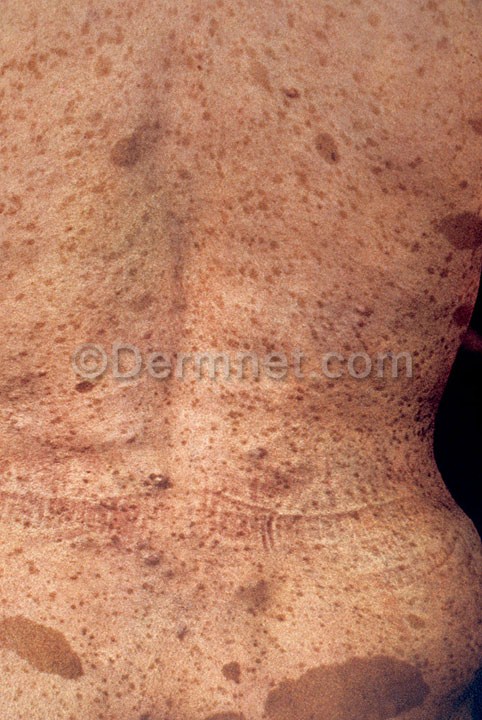
Disease: Systemic Disease